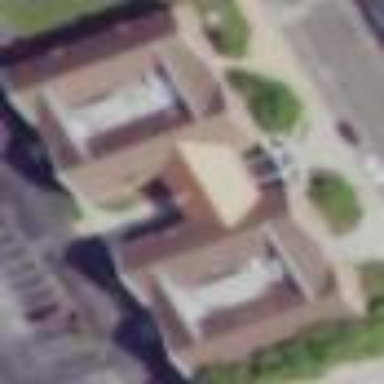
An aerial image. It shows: University building.